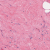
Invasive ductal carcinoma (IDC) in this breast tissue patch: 0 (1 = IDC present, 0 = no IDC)